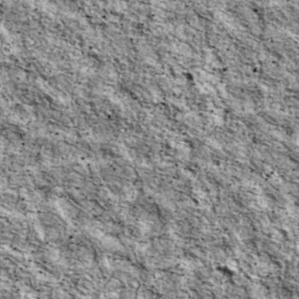
Label: non_frost